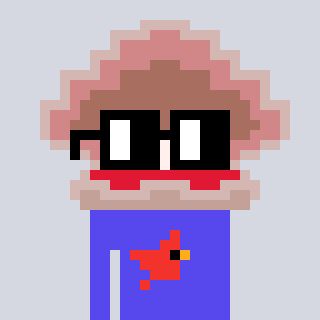
a pixel art character with square black glasses, a oyster-shaped head and a computerblue-colored body on a cool background